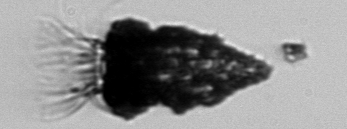
Label: Tintinnopsis